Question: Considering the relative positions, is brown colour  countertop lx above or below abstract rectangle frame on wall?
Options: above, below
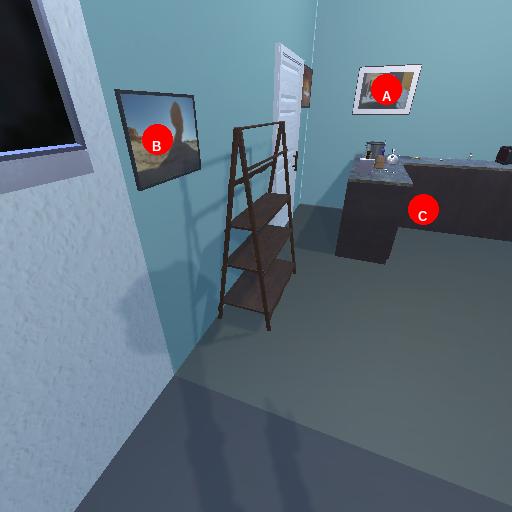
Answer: above